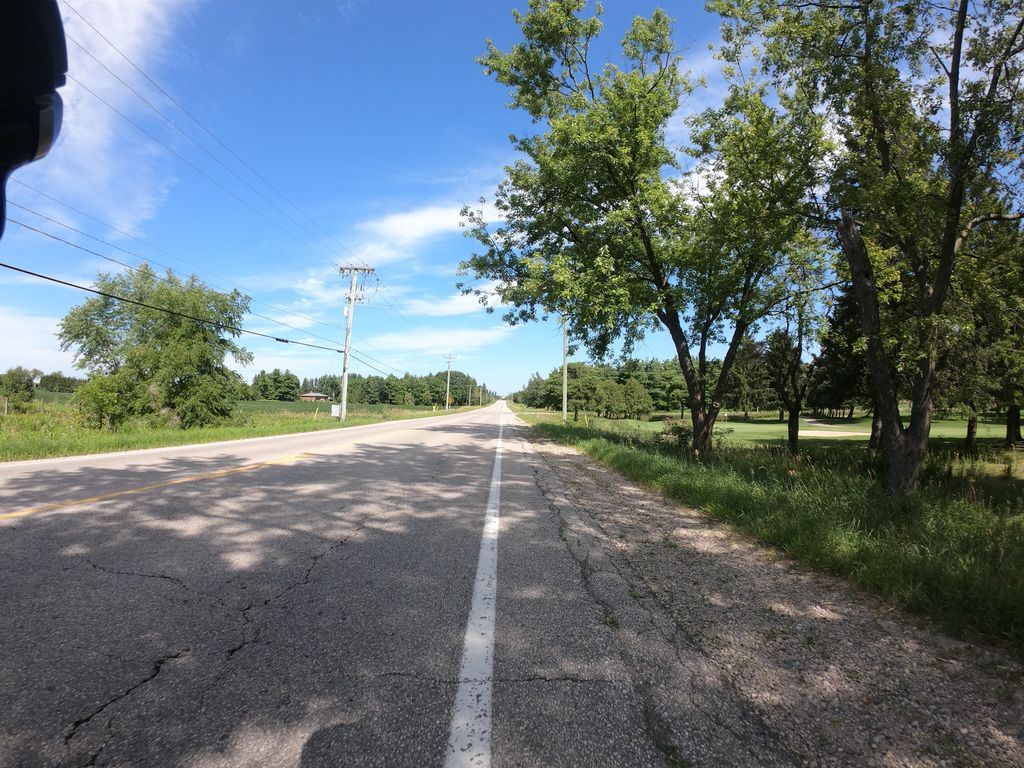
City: kitchener-waterloo